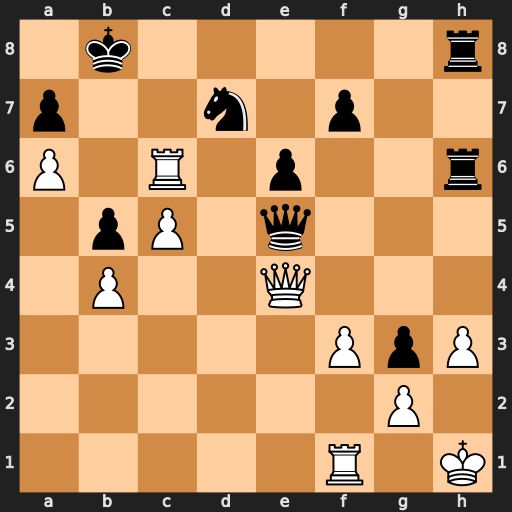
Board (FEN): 1k5r/p2n1p2/P1R1p2r/1pP1q3/1P2Q3/5PpP/6P1/5R1K
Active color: w
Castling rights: -
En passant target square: -
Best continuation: Rb6+ Kc8 Qa8+ Nb8 Qb7+